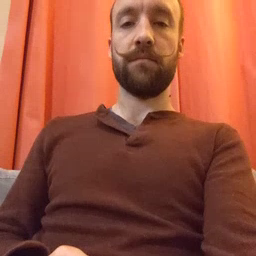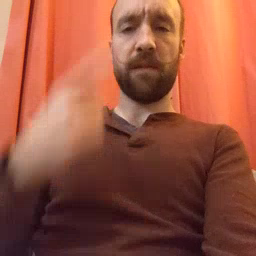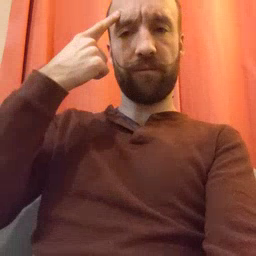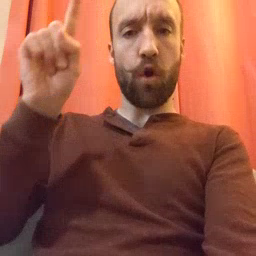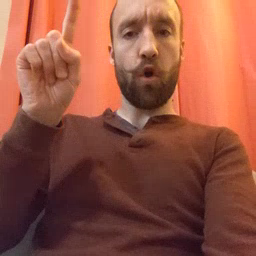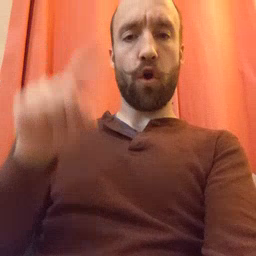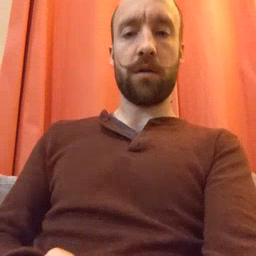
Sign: for